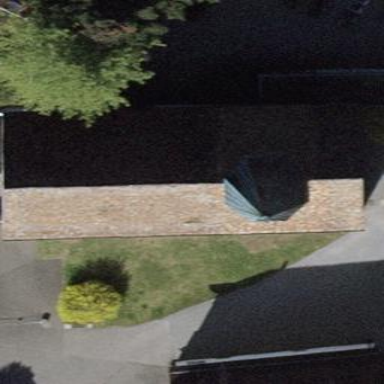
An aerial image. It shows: Church which is place of worship.